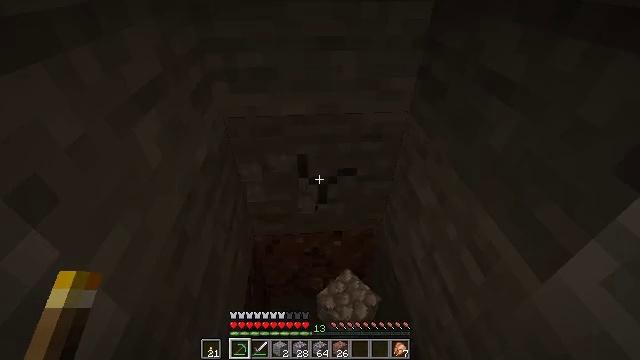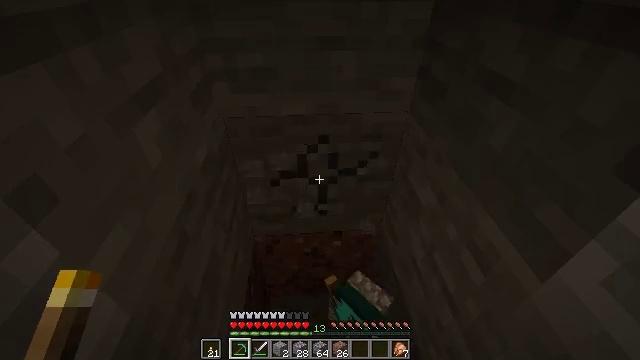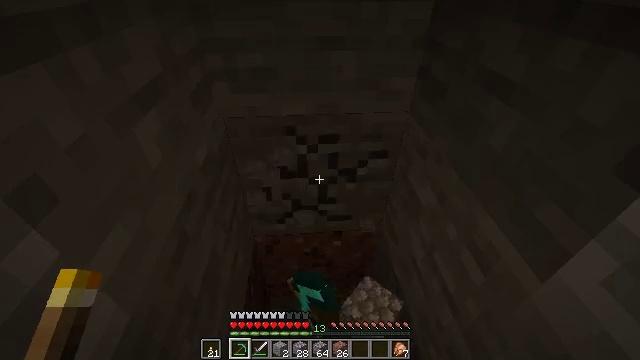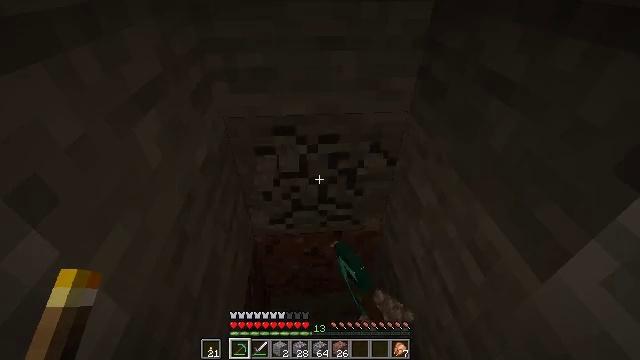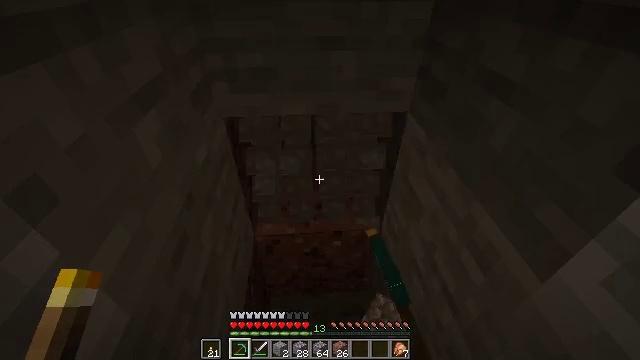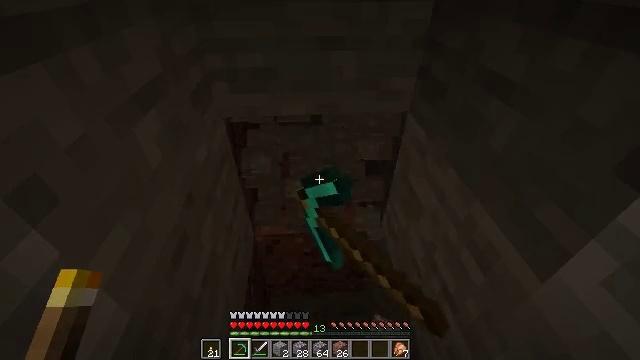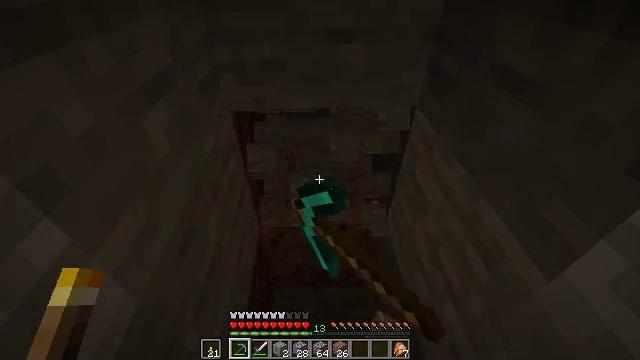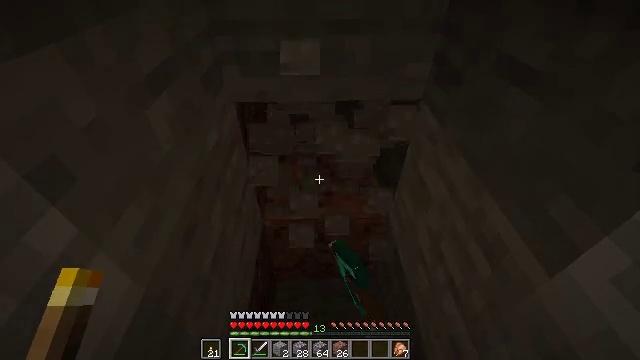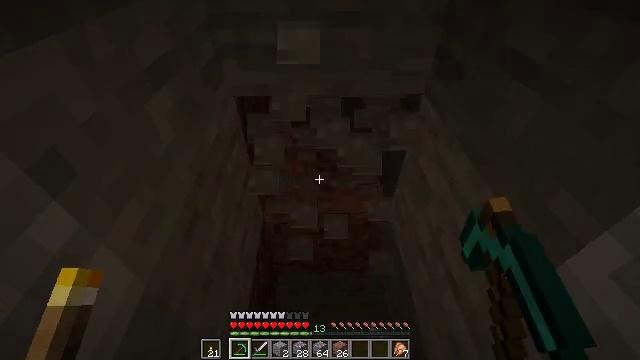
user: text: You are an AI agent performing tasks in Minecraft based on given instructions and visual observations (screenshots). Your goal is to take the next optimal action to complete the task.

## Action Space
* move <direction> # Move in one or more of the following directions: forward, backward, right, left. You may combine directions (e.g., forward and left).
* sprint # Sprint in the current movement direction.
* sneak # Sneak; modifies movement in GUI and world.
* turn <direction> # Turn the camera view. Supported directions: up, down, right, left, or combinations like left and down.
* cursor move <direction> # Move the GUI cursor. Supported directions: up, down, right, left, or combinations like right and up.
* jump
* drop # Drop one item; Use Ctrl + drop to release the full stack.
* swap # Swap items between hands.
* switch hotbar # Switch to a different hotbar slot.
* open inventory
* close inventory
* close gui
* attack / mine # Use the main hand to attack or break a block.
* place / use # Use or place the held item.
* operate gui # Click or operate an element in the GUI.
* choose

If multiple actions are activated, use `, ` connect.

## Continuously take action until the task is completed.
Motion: motion action
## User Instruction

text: Gather stone by using a pickaxe.
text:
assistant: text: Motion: attack / mine
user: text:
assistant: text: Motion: attack / mine
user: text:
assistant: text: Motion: attack / mine
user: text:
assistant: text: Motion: attack / mine
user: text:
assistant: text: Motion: attack / mine
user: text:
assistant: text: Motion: turn left and down, attack / mine
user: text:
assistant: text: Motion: turn down, attack / mine
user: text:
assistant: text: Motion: turn down, attack / mine
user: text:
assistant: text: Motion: attack / mine